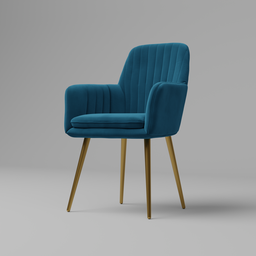
Label: furniture